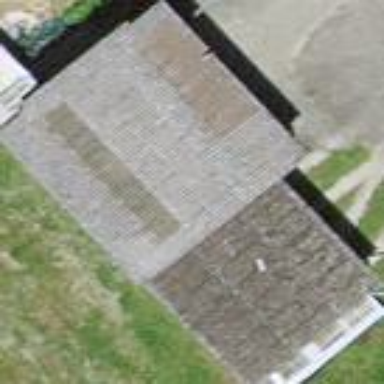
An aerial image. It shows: Garage building.